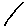
Label: line